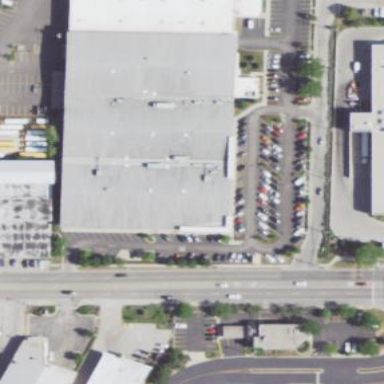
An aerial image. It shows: Commercial building that houses fitness center.